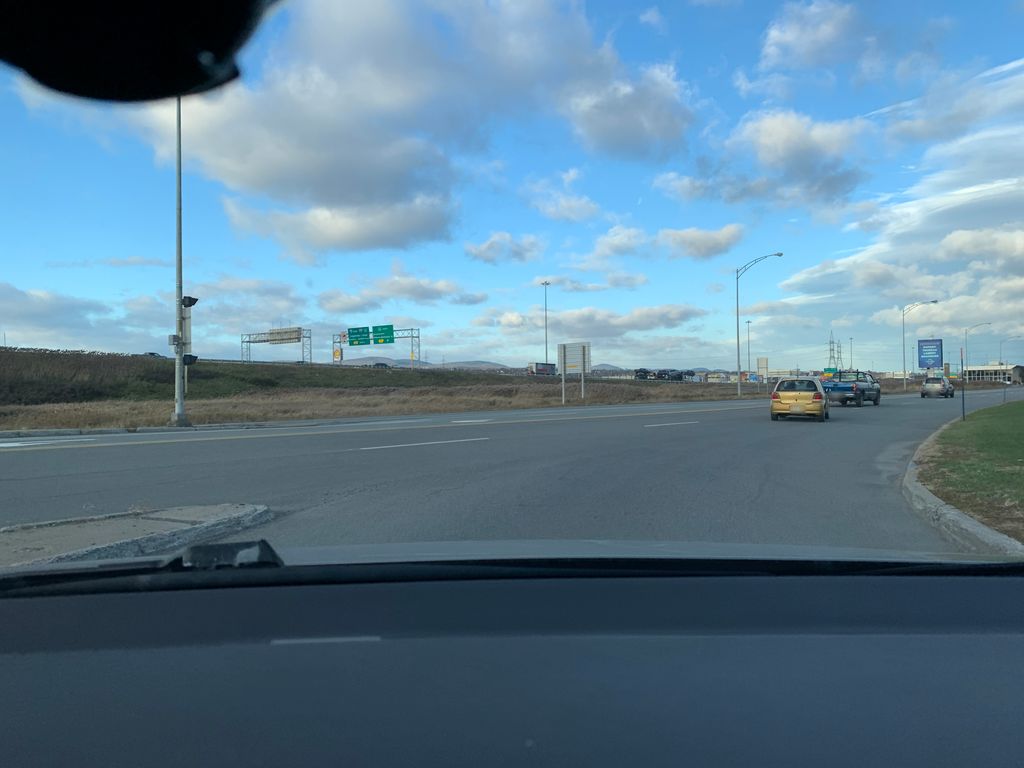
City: quebec_city